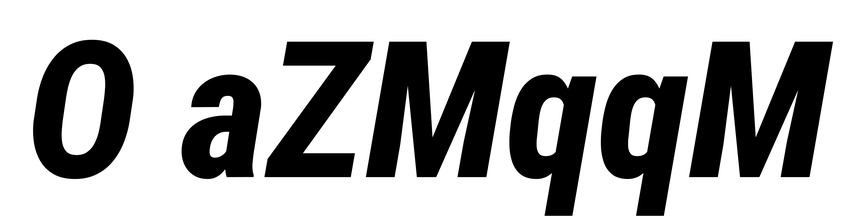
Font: Roboto-Italic_Condensed_ExtraBold_Italic